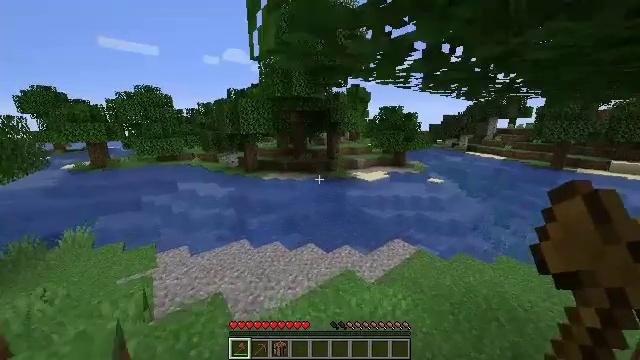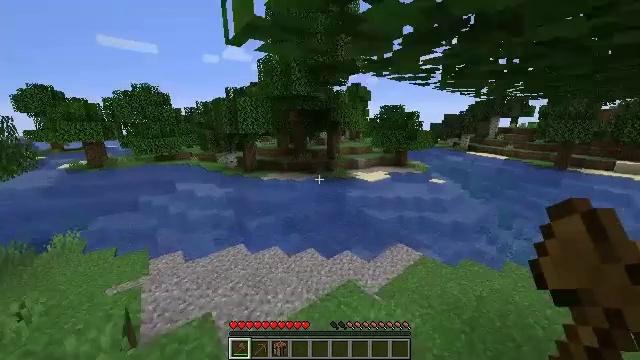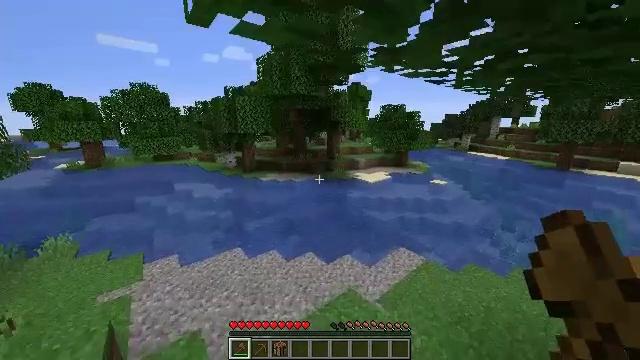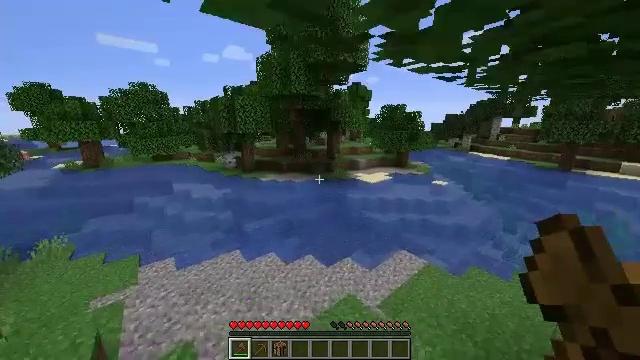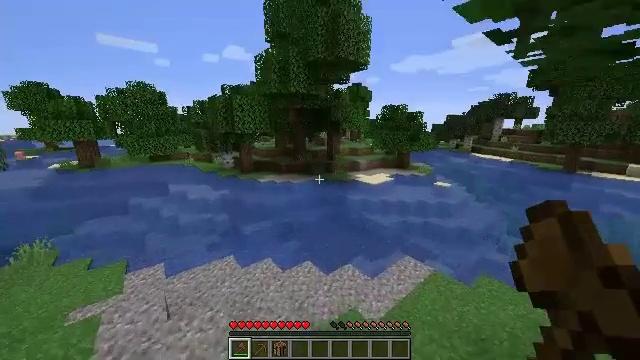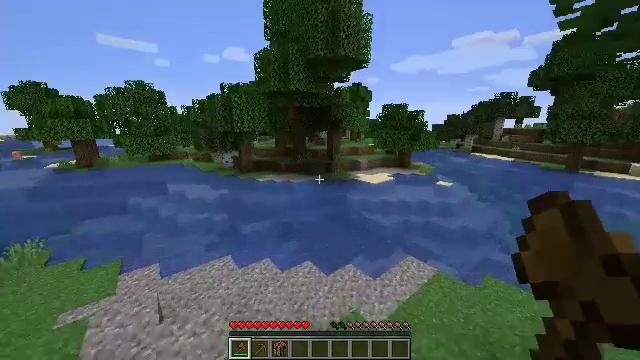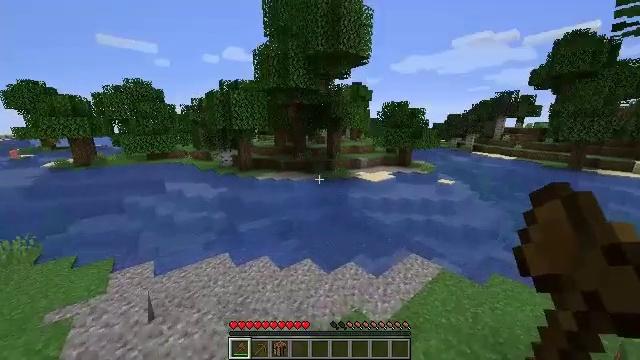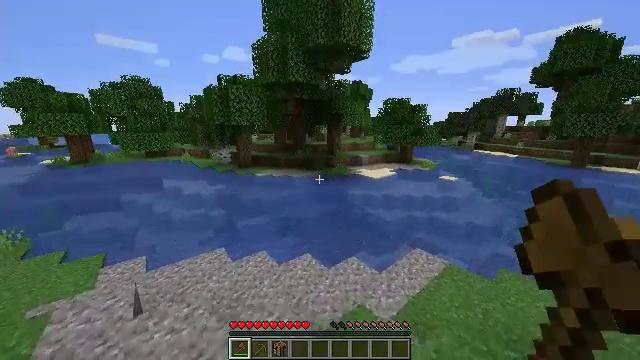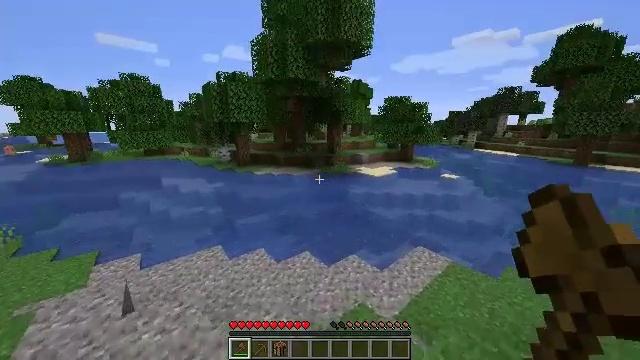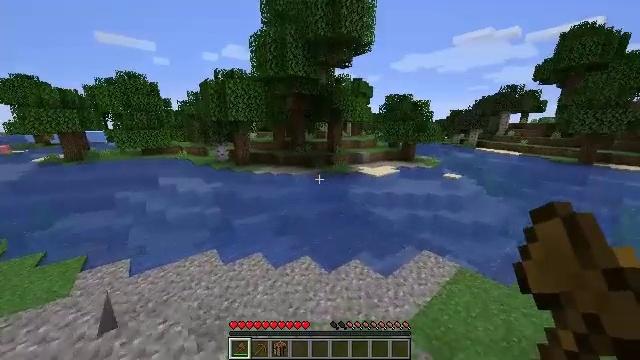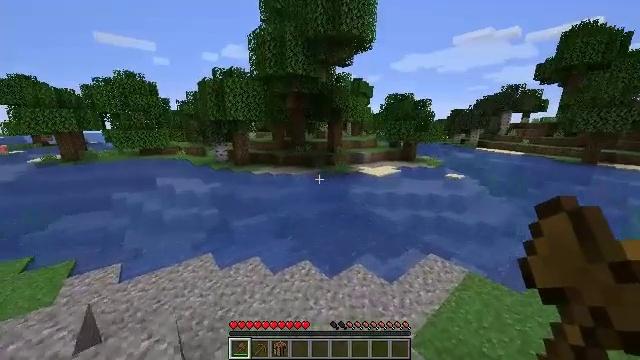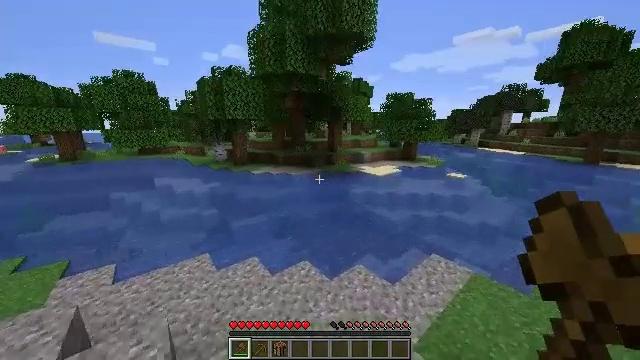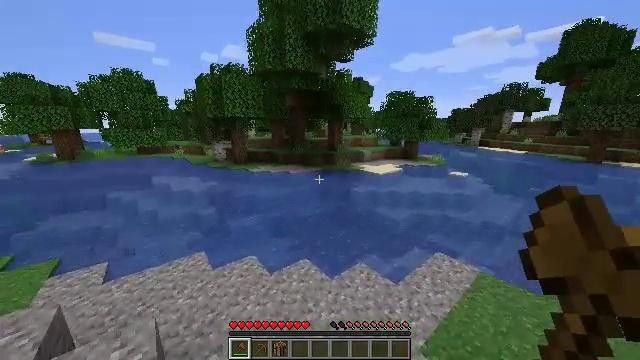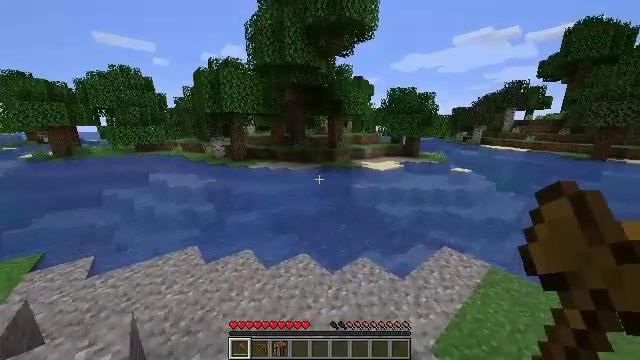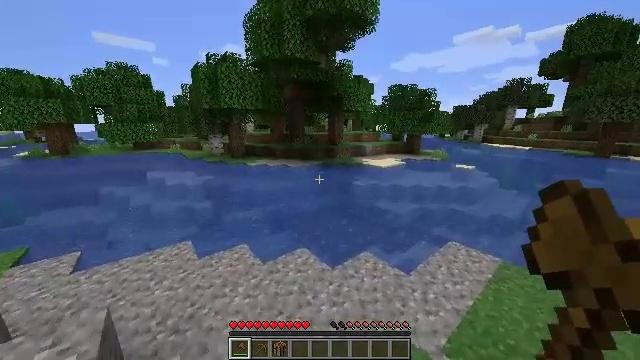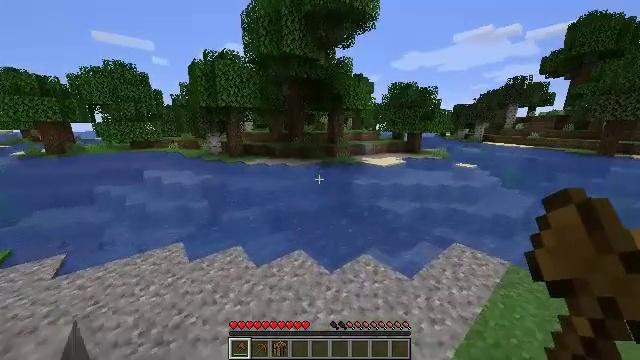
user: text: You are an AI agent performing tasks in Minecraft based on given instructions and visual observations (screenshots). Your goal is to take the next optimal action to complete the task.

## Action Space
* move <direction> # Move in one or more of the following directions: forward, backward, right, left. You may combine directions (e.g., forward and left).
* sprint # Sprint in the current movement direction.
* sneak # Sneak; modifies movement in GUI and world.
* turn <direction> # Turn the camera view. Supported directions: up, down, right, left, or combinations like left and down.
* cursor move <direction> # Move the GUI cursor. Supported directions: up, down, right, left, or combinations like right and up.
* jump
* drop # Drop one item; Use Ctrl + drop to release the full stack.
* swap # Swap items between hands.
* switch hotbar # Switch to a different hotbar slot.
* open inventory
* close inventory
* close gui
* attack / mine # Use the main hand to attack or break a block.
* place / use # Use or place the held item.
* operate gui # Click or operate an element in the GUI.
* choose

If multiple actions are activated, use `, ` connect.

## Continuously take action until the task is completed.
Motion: motion action
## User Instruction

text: Hunt a chicken.
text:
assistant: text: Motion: move forward, sprint
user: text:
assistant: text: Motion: move forward, sprint
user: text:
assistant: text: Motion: move forward, sprint
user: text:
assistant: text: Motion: move forward, sprint
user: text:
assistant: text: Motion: move forward, sprint
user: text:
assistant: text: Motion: move forward, sprint
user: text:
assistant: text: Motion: move forward, sprint
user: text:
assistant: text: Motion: move forward, sprint
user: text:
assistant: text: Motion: move forward, sprint
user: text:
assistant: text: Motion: move forward, sprint
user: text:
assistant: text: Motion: move forward, sprint
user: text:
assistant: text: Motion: move forward, sprint
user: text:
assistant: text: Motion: move forward, sprint
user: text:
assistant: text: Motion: move forward and move right, sprint
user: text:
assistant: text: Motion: move forward and move right, sprint
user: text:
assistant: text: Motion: move forward and move right, sprint
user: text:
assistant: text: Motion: move forward and move right, sprint
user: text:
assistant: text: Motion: move forward and move right, sprint
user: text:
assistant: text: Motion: move forward and move right, sprint
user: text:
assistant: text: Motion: move forward and move right, sprint
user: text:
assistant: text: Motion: move forward and move right, sprint
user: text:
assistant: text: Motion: move forward and move right, sprint
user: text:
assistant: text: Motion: move forward and move right, sprint
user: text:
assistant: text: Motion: move forward and move right, sprint
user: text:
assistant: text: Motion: move forward and move right, sprint
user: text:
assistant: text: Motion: move forward and move right, sprint
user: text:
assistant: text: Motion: move forward and move right, sprint, turn right
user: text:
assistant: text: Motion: move forward and move right, sprint, turn right and down
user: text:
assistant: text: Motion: move forward and move right, sprint, turn right and down
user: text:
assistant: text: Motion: move forward and move right, sprint, turn right